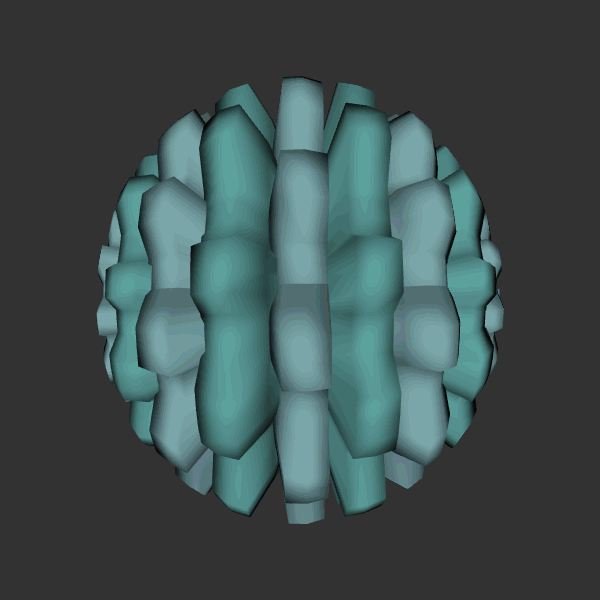
Background: dark